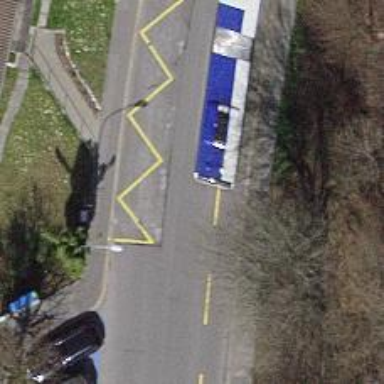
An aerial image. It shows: Public transport stop position.